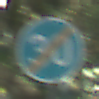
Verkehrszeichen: EndeMindestgeschwindigkeit
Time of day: Midday
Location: Outdoor (Nature)
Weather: Clear
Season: NotSpecified
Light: Natural